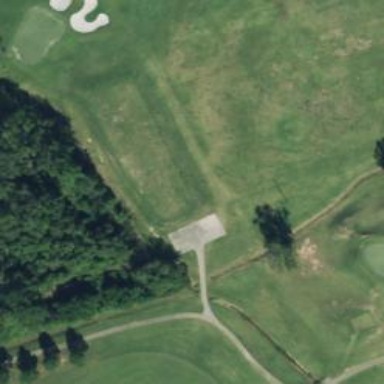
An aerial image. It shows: Path for both roads and golfers.